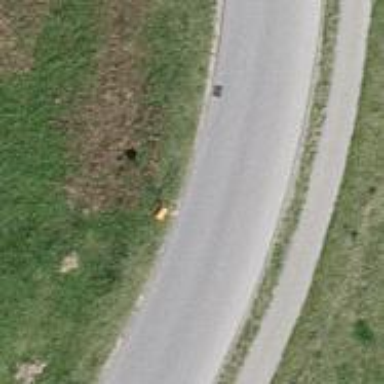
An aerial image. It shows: Pole supporting roof covering pipeline marker.